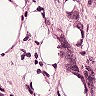
Metastatic tissue present: yes